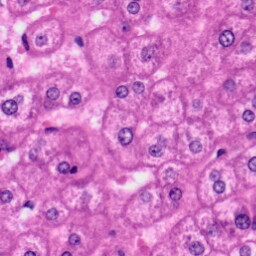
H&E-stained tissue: Liver